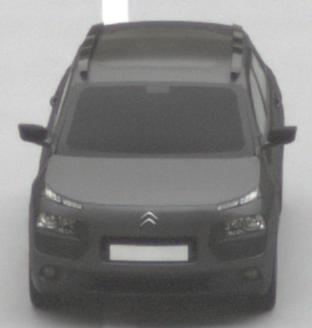
Make: Citroen
Model: C4 Cactus PureTech 75
Detailed model: C4 Cactus
Model produced from: 2014/09
Model produced until: 2015/03
Doors: 5
Color: gray
Road condition: dry road
Daytime: midday
Contrast: low contrast